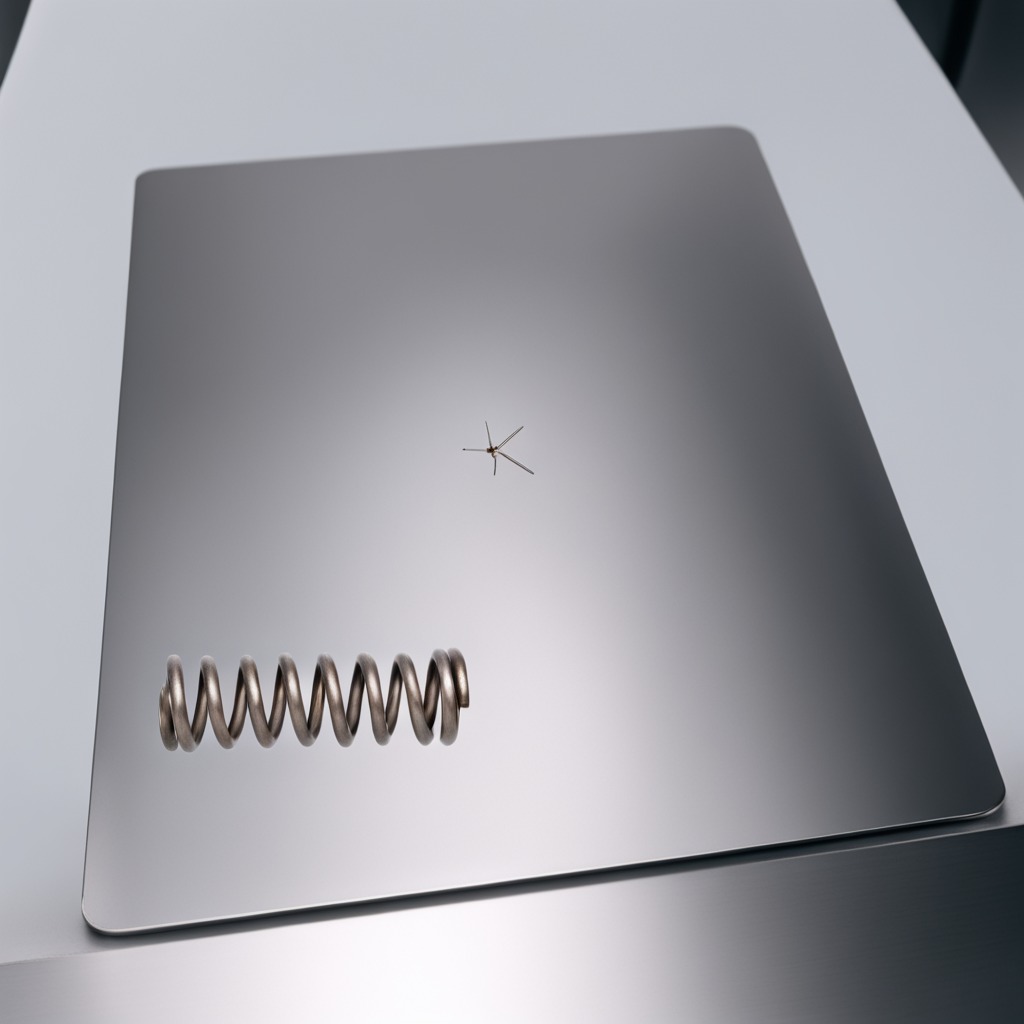
A coiled metal spring is lying on the stainless steel table in a high-end prototyping lab.